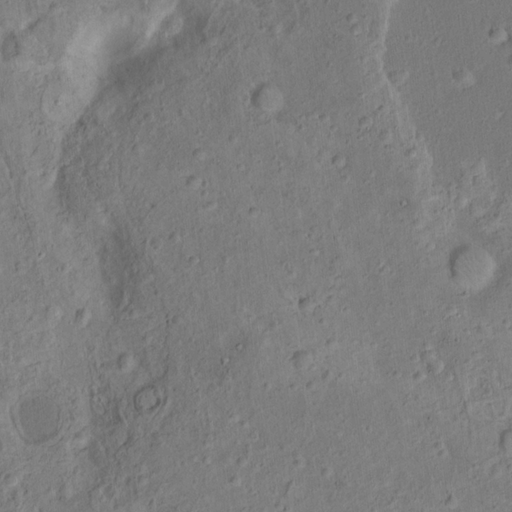
Classes present: Background, Cone